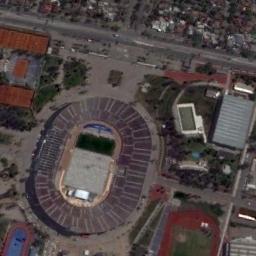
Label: stadium